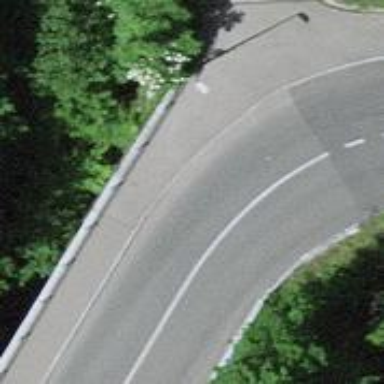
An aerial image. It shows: Tertiary road with asphalt surface.